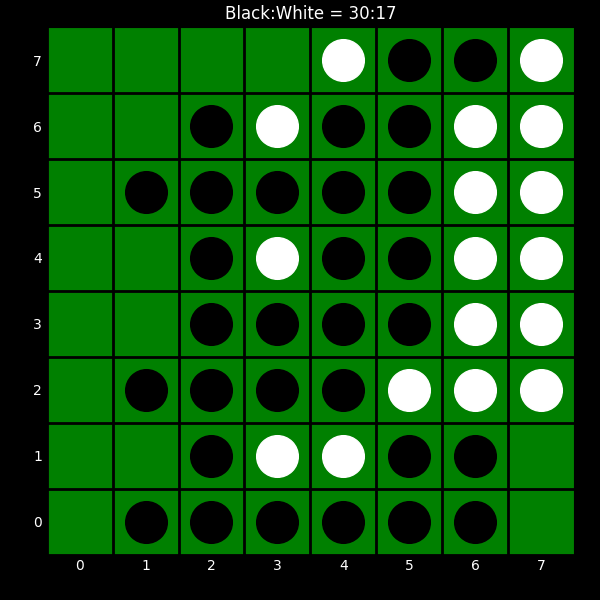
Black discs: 30
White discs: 17